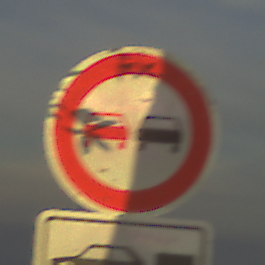
Verkehrszeichen: Ueberholverbot
Zusatzzeichen unten: HinweisDurchSinnbild15
Umgebung: Outdoor, Nature
Tageszeit: SunriseSunset
Wetter: PartlyCloudy
Licht: Natural
Jahreszeit: Summer
Kontrast: HighContrast